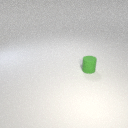
small green rubber cylinder